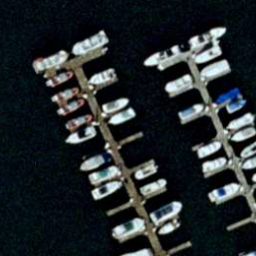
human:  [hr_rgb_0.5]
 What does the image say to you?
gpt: harbor